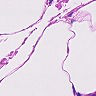
Metastatic tissue present: no